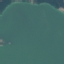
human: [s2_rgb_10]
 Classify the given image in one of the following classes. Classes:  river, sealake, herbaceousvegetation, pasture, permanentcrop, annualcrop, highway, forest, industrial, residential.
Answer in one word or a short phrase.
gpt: SeaLake